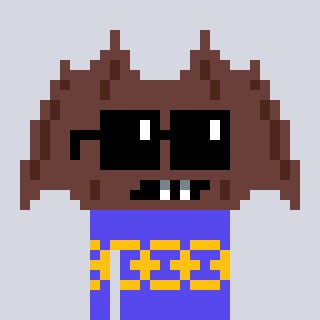
a pixel art character with square black sunglasses, a bat-shaped head and a computerblue-colored body on a cool background